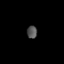
Tissue: lung
Cell type: Epithelial cells
Senescence score: 0.5985
Nuclear area (px): 124
Mean DAPI intensity: 82.919